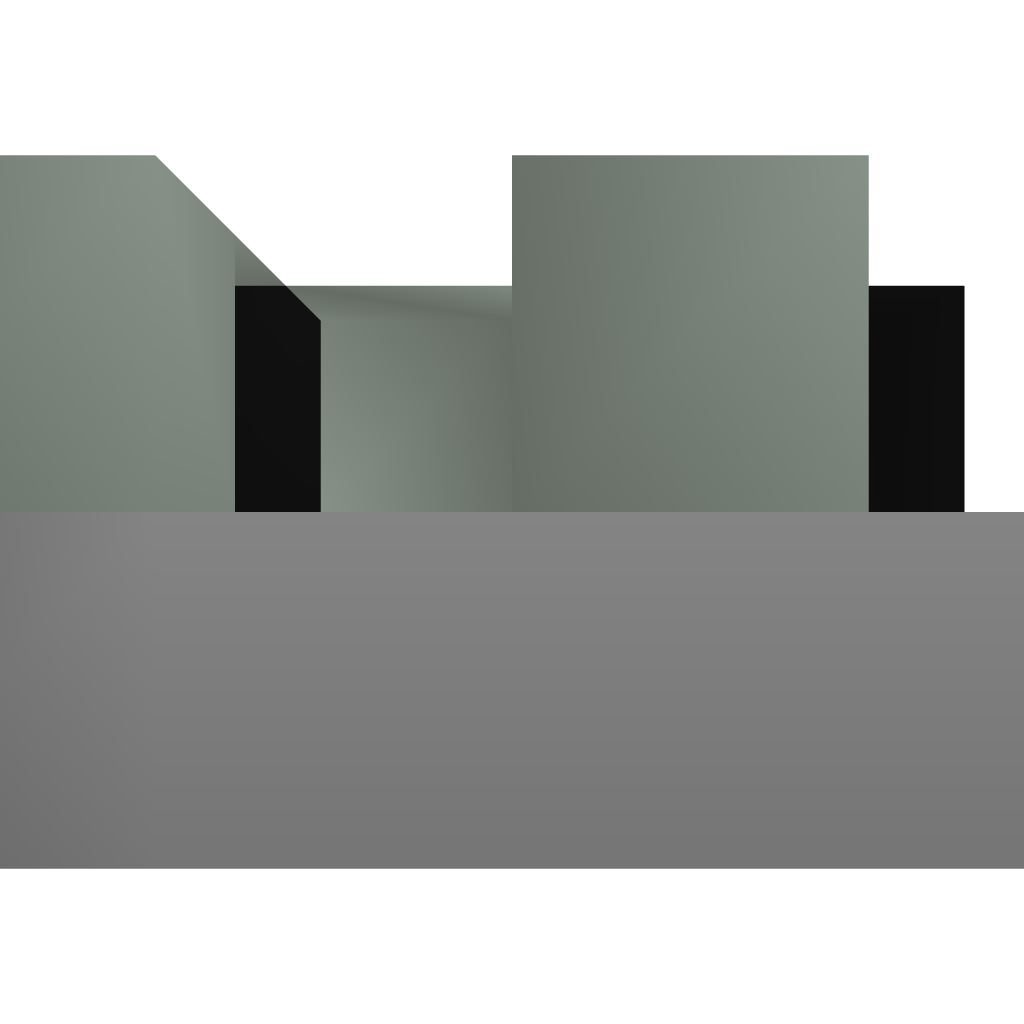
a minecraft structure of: Stack sequencer extension cell